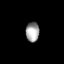
Tissue: lung
Cell type: Epithelial cells
Senescence score: 0.2348
Nuclear area (px): 263
Mean DAPI intensity: 158.118